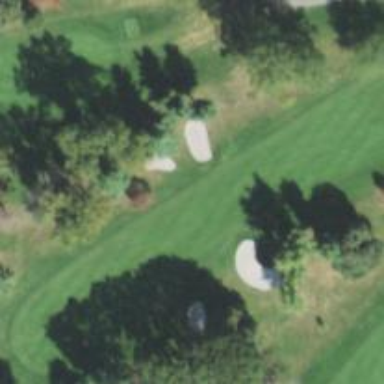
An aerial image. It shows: View of golf hole.